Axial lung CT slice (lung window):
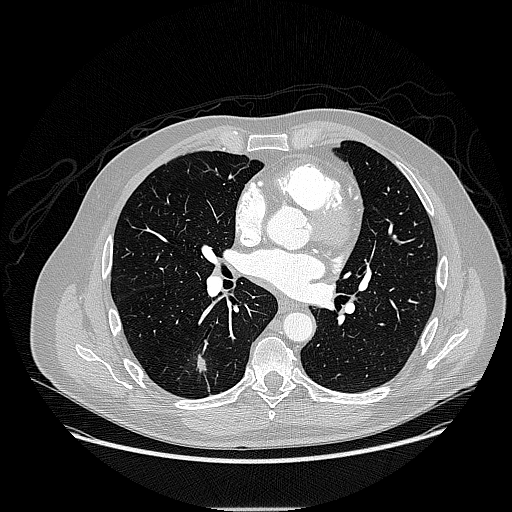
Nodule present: yes
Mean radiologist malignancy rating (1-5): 3.75